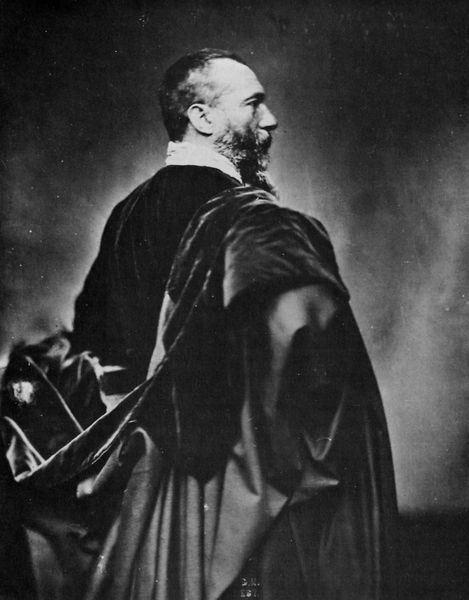
Titel: Alphonse Karr
Künstler: Antoine Samuel Adam-Salomon
Standort: Paris
Institution: Bibliothèque Nationale.
Schlagwörter: blau, dunkel, kopf, mann, schatten, umhang, weiß, zola, grau, haar, hell, hintergrund, licht, mund, nase, ohr, profil, rücken, schwarz, stirn, vordergrund, blick, tuch, anzug, bart, hemd, jacke, richter, schnurrbart, wand, arm, augen, böse, falten, gesicht, kleidung, kragen, pelz, samt, vollbart, ärmel, bildnis, hals, herr, portrait, porträt, gehen, auge, gewand, haare, mantel, pose, reich, stehend, stoff, adel, en face, ohren, schulter, schultern, seide, vornehm, fell, haltung, nacken, erhaben, könig, glanz, seitenansicht, atelier, robe, faltenwurf, augenbraue, ellenbogen, foto, fotografie, photographie, abgewandt, gang, belichtung, hintegrund, gentleman, hinten, rückenfigur, drapiert, schwarz weiss, backenbart, kragen weiss, herrscher, politiker, gedreht, photo, rückansicht, negativ, talar, stirnglatze, weisser kragen, gruselig, abgewendet, macht, russe, persönlichkeit, graustufen, fotographie, selbstbewusst, würde, kapuze, geicht, studio, augenblick, fotostudio, umhand, pompös, schrecklich, kavalier, wallend, pomp, wogend, ausleuchten, fallenlassen, inszeniert, rischter, studioaufnahme, ausleuchtung, lichtfall, 1900